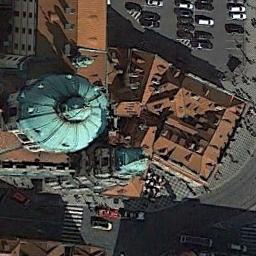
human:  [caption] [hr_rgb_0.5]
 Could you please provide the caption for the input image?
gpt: It was a church with a meadow around it and a road outside .

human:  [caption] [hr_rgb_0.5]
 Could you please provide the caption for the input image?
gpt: A tan prismatic roof with a light blue domed church on the main house, A tower, Surrounding buildings, Roads and cars .

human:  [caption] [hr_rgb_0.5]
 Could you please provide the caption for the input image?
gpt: The church with a blue circular roof is on the open place next to some cars .

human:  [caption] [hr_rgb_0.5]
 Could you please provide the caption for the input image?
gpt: The church with a green circular tower and a pointed dome and the rest of the church has some orange sloping roofs .

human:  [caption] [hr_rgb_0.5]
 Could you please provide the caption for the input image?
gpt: A church with a blue dome is beside some brown buildings .